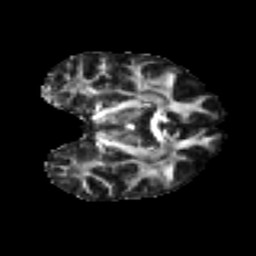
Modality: FA
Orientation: coronal
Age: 34
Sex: female
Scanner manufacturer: ge
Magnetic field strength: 3 T
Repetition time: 7.8 s
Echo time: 0.0606 s